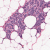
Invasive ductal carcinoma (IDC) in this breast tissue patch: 0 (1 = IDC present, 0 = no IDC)